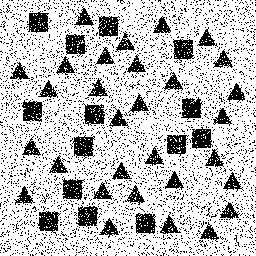
Squares: 14
Triangles: 30
Stars: 0
Total shapes: 44